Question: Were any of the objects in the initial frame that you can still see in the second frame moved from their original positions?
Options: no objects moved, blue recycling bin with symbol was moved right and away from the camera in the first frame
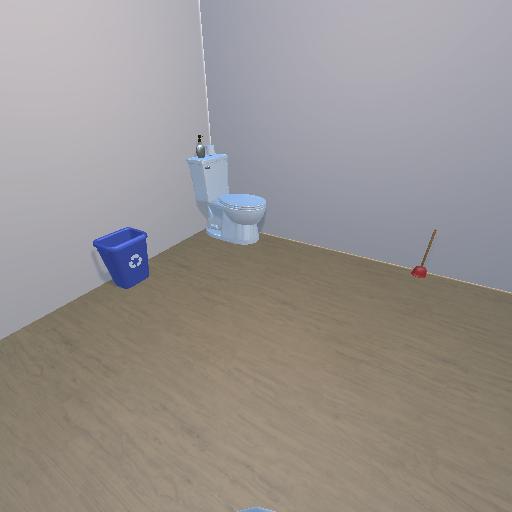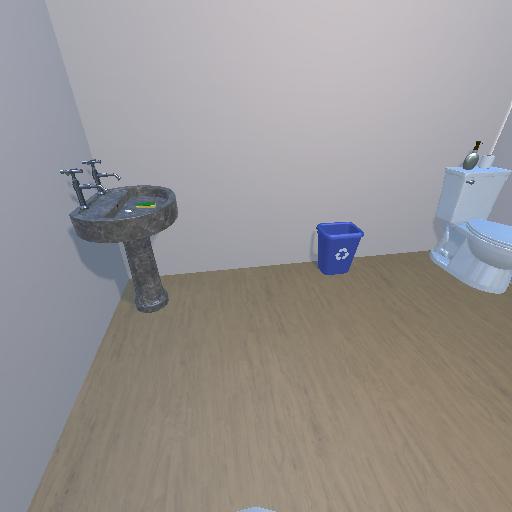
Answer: no objects moved